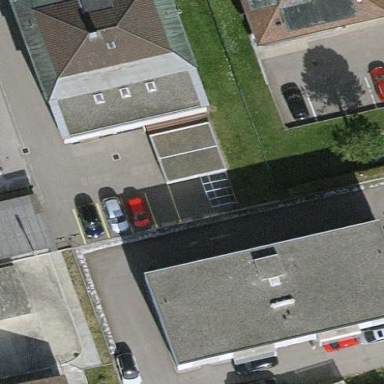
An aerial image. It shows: View of apartment building.